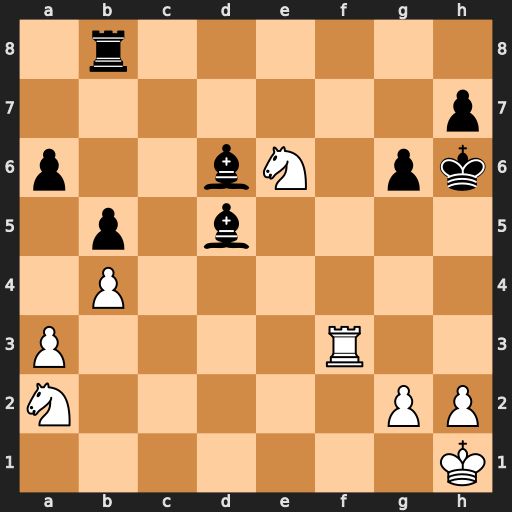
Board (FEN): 1r6/7p/p2bN1pk/1p1b4/1P6/P4R2/N5PP/7K
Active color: w
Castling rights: -
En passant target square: -
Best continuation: Rh3#